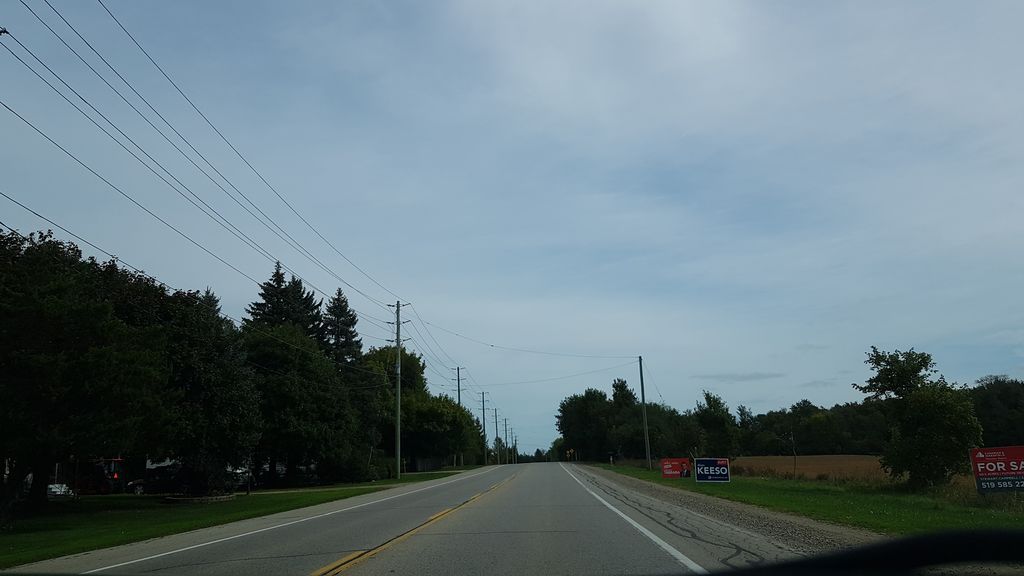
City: kitchener-waterloo